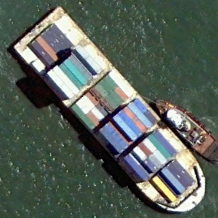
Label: Container_ship